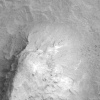
Atmospheric dust classification: not_dusty